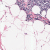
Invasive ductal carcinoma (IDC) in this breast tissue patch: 0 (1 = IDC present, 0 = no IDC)